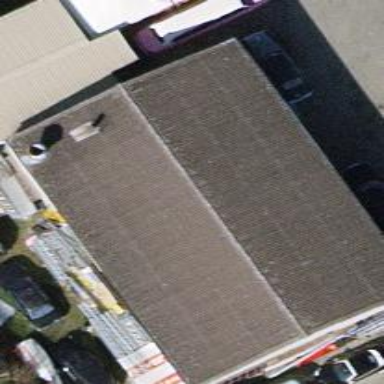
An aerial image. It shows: Gabled building.